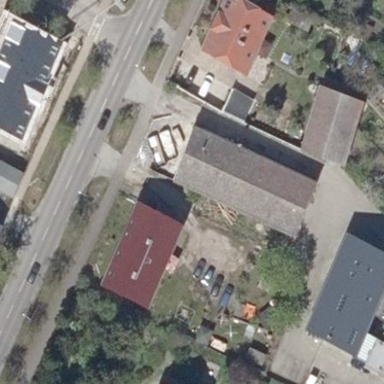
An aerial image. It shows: Building.